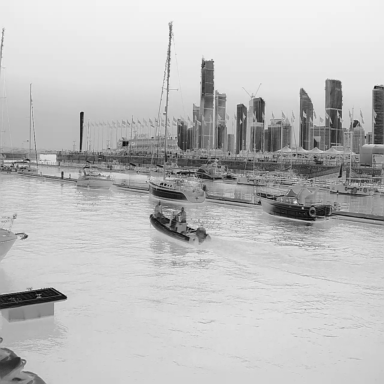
There are nine objects shown in the infrared image, including five sailboats, and four canoes.